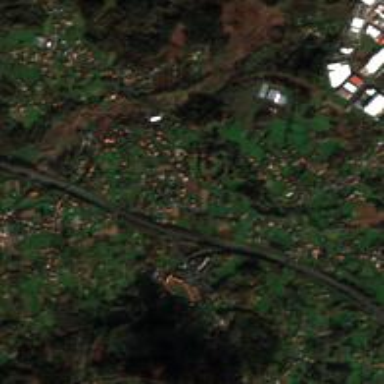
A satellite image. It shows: Small hamlet.